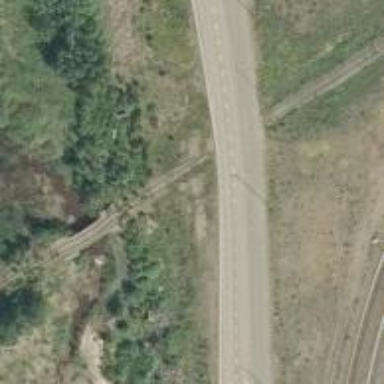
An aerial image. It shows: Railway level crossing.